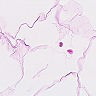
Metastatic tissue present: no